Одно колено высокой симметричной $U$-образной трубки, имеющей площадь поперечного сечения $S$, открыто в атмосферу, а второе - наглухо закрыто. Трубка заполнена жидкостью плотностью $\rho$, причём в открытом колене уровень жидкости доходит до краёв, а в закрытом - на $h$ ниже из-за оставшегося под крышкой воздуха (см. рисунок). Трубку нагревают от начальной комнатной температуры $T_{1}$ до температуры $T_{2}$ кипения жидкости при атмосферном давлении $P_{0}$.
Найдите объём $\Delta V$ жидкости, вылившейся из открытого колена к моменту закипания, если известно, что уровень жидкости в закрытом колене остался выше горизонтального участка трубы. Испарением жидкости из открытого колена в процессе нагревания и давлением насыщенных паров жидкости при комнатной температуре можно пренебречь.
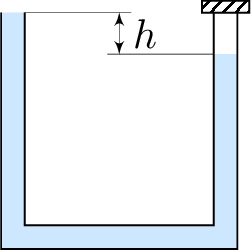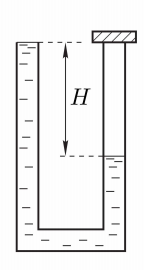
Решение: Пусть $H$ - разность уровней жидкости в коленах в момент закипания (см. рисунок), тогда давления газа в закрытом колене в начальном и конечном состояниях имеют соответственно вид: $$ P_{1}=P_{0}+\rho g h, \quad P_{2}=P_{0}+\rho g H . $$  С другой стороны, давление газа в закрытом колене равно сумме парциальных давлений $P_{v}$ воздуха и $P_{n}$ насыщенных паров жидкости: $$ P_{1}=P_{v 1}+P_{n 1} \approx P_{v 1}, \quad P_{2}=P_{v 2}+P_{n 2}=P_{v 2}+ P_{0}. $$ Каждое из парциальных давлений растёт с ростом температуры, что и приводит к выталкиванию жидкости из открытого колена. Из уравнения Менделеева-Клапейрона для воздуха в закрытом колене $$ \frac{P_{v 1} \cdot S h}{T_{1}}=\frac{P_{v 2} \cdot S H}{T_{2}}, $$ находим $$ P_{v 2}=\frac{h T_{2}}{H T_{1}} P_{v 1} \approx \frac{h T_{2}}{H T_{1}}\left(P_{0}+\rho g h\right). $$ Приравнивая $P_{2}$ из первых двух равенств и подставляя $P_{v 2}$ из последнего, получим $$ P_{0}+\rho g H=\frac{h T_{2}}{H T_{1}}\left(P_{0}+\rho g h\right)+P_{0}, $$ откуда $$ H=h \sqrt{\frac{T_{2}}{T_{1}}\left(\frac{P_{0}}{\rho g h}+1\right)} . $$ Объём вытесненной жидкости $$ \Delta V=S(H-h)=S h\left(\sqrt{\frac{T_{2}}{T_{1}}\left(\frac{P_{0}}{\rho g h}+1\right)}-1\right). $$
Ответ: $$ \Delta V=S(H-h)=S h\left(\sqrt{\frac{T_{2}}{T_{1}}\left(\frac{P_{0}}{\rho g h}+1\right)}-1\right) $$
Темы:
T, Термодинамика, Сообщающиеся сосуды, Всероссийские, Гидростатика, Насыщенный пар